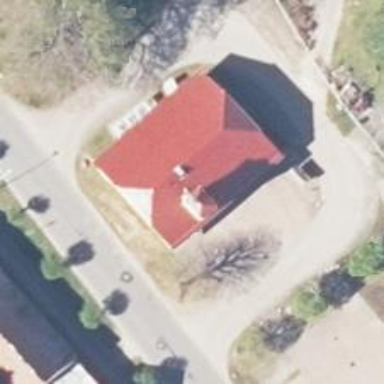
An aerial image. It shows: Object located on the roof.